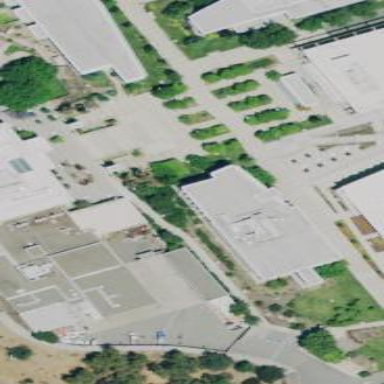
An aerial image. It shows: College building.